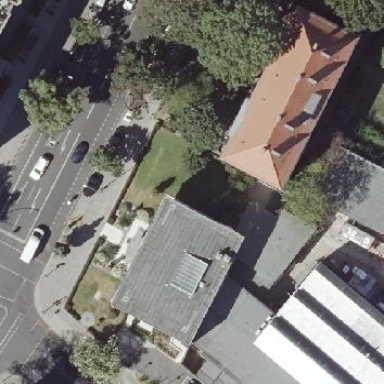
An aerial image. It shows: Flat-roofed commercial building.